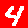
Digit: 4